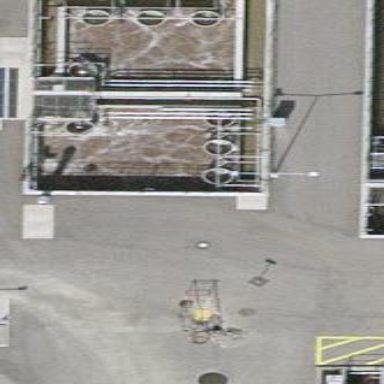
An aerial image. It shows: Body of wastewater.